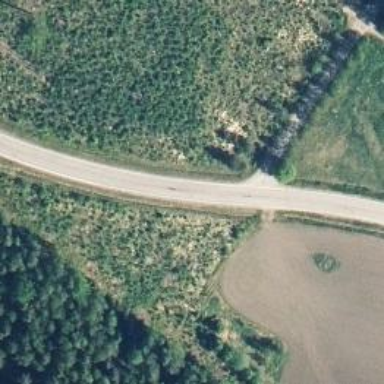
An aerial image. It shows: Tertiary road with asphalt surface.